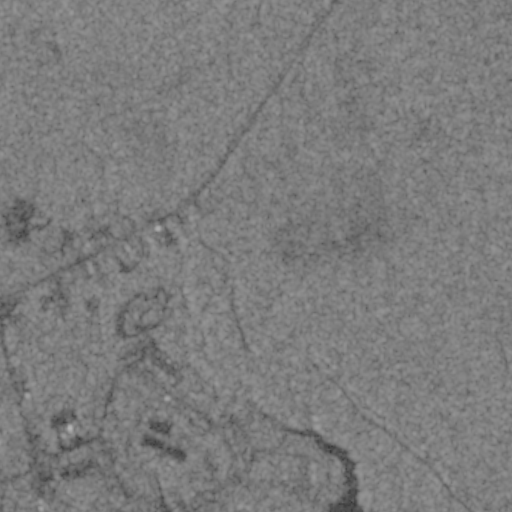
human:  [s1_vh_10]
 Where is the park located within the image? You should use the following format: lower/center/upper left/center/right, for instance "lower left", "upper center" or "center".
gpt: The park is located in the lower left of the image.
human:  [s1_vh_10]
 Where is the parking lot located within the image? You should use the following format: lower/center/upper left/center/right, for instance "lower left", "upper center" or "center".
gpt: The parking lot is located in the lower left of the image.
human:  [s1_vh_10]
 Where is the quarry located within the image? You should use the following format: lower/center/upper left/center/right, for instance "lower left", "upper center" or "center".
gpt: The quarry is located in the center left of the image.
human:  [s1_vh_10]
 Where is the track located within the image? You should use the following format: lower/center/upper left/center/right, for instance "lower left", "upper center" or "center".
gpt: The track is located in the lower left of the image.
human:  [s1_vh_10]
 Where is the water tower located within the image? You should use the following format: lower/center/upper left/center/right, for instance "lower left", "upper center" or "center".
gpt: The water tower is located in the lower left of the image.
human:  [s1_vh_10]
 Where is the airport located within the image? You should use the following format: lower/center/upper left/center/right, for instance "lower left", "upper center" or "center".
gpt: There is no airport in the image.

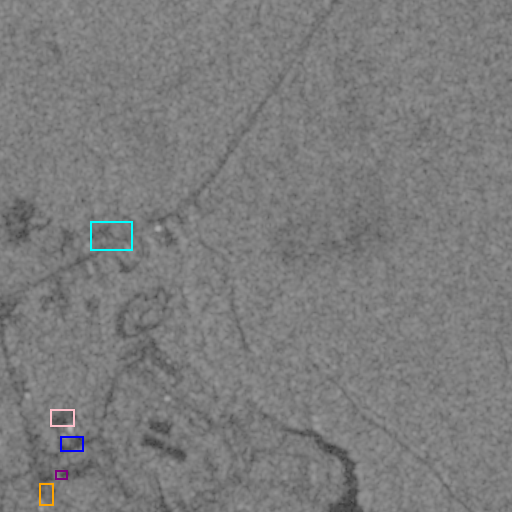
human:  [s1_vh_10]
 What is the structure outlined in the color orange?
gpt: The structure outlined in orange is a park.
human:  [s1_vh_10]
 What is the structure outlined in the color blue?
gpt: The structure outlined in blue is a parking lot.
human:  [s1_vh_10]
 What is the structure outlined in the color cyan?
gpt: The structure outlined in cyan is a quarry.
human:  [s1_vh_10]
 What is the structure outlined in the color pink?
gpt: The structure outlined in pink is a track.
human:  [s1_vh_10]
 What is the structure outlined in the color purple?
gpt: The structure outlined in purple is a building.
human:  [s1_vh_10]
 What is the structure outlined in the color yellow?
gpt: There is no yellow outline.